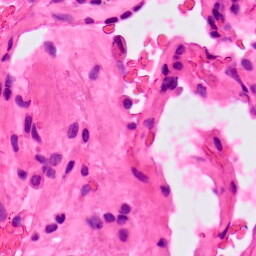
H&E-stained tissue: Lung